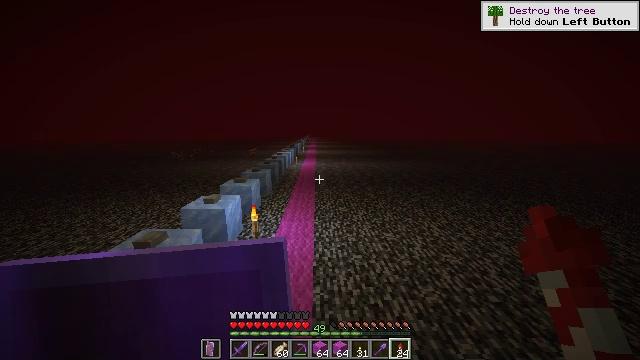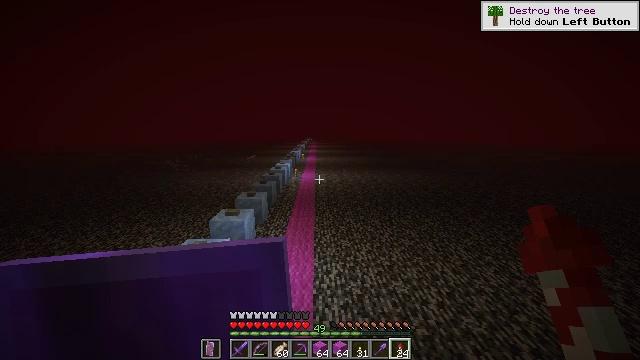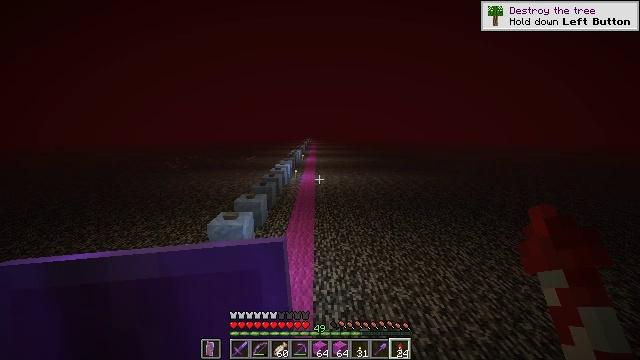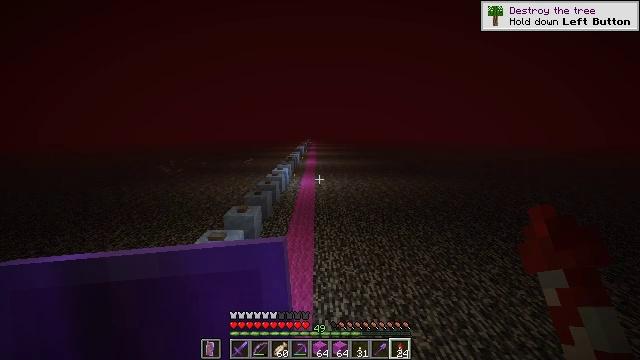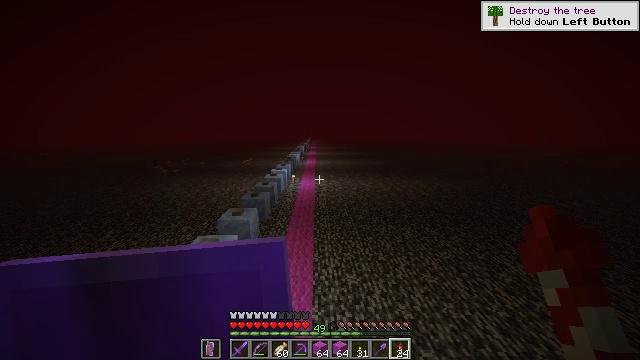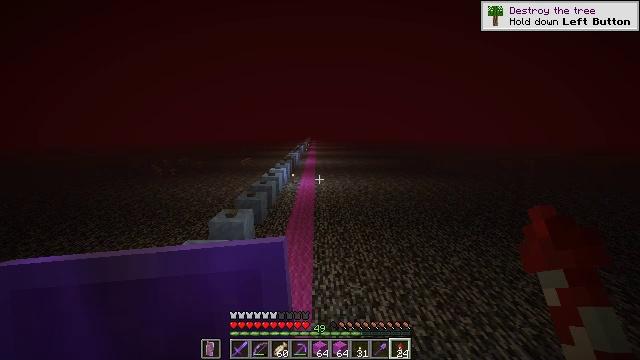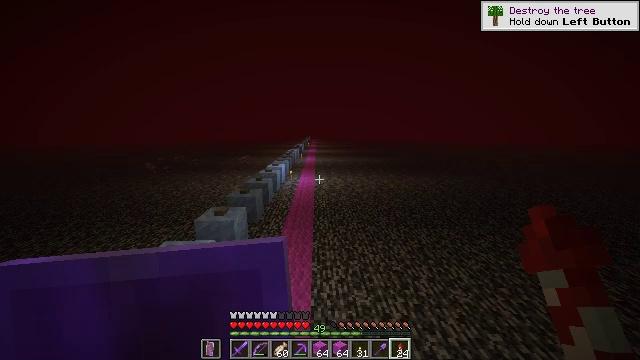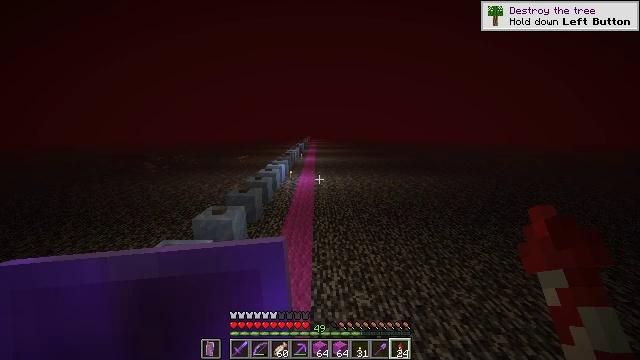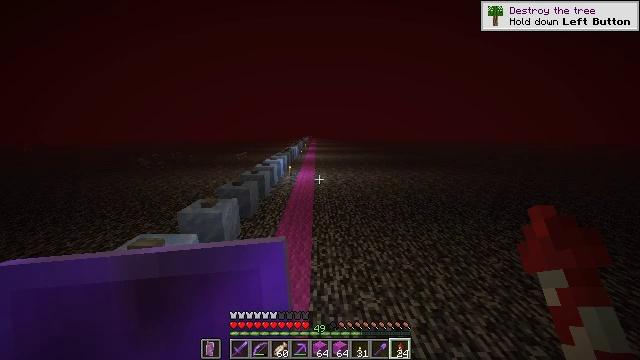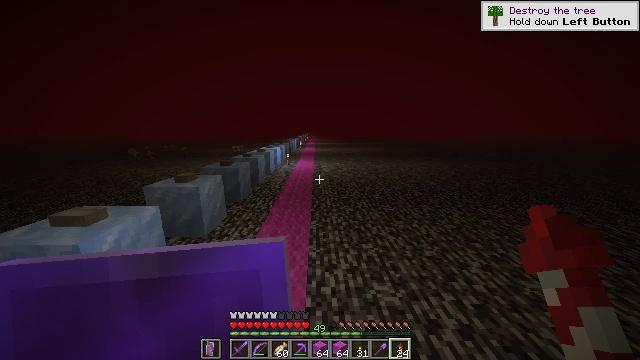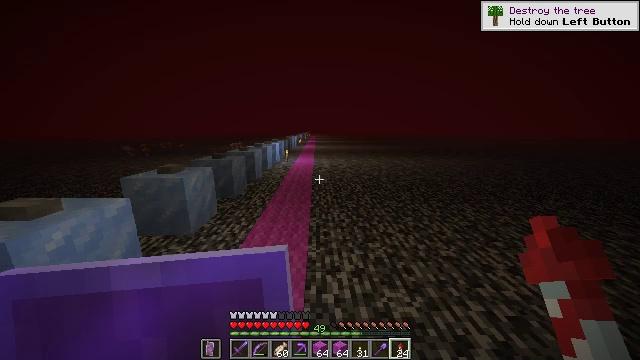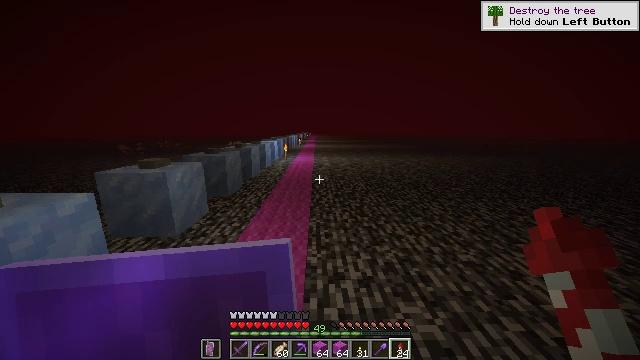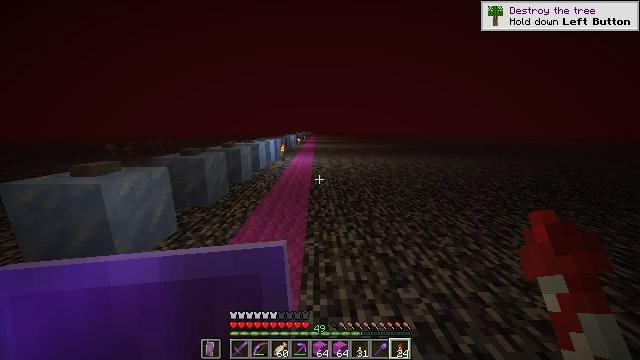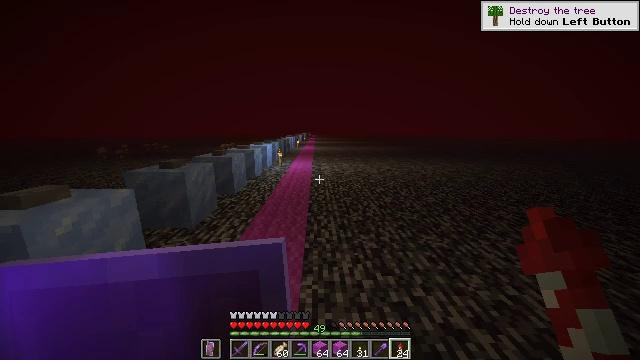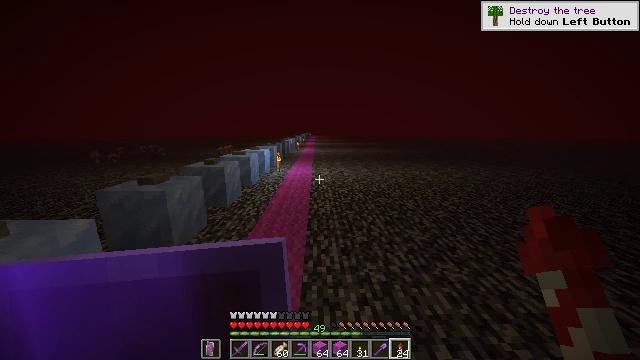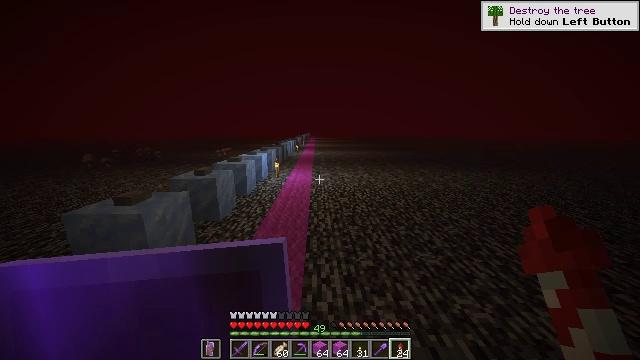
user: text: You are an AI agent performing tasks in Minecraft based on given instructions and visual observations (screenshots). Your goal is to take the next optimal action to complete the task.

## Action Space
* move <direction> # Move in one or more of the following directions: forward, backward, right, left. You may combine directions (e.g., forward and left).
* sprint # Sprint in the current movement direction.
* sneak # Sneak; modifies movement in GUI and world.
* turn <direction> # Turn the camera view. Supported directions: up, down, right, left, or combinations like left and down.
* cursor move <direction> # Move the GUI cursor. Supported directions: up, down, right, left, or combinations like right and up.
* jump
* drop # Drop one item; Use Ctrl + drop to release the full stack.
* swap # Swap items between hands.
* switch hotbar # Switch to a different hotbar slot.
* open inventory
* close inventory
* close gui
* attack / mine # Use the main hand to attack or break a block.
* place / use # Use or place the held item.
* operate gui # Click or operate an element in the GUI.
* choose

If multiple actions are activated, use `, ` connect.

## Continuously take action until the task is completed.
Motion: motion action
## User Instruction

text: Craft a magenta carpet.
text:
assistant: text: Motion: move forward, sprint, jump
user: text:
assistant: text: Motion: move forward, sprint, jump
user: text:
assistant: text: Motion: move forward, sprint
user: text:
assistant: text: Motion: move forward, sprint
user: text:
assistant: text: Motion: move forward, sprint
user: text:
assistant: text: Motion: move forward, sprint
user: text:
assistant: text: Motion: move forward, sprint
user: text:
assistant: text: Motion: move forward, sprint
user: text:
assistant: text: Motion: move forward, sprint
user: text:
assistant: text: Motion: move forward, sprint, jump
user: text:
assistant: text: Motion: move forward, sprint, jump
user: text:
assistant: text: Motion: move forward, sprint, jump
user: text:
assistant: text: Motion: move forward, sprint, jump
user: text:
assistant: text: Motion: move forward, sprint, jump
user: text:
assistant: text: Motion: move forward, sprint, jump
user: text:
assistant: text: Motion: move forward, sprint, jump
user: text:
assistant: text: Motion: move forward, sprint, jump
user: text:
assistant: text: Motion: move forward, sprint, jump
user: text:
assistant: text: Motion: move forward, sprint, jump
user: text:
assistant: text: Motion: move forward, sprint
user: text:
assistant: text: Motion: move forward, sprint
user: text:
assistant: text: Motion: move forward, sprint
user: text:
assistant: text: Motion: move forward, sprint
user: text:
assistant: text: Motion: move forward, sprint
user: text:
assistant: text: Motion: move forward, sprint
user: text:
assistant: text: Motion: move forward, sprint, jump
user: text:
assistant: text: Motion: move forward, sprint, jump
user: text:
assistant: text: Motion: move forward, sprint, jump
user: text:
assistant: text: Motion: move forward, sprint, jump
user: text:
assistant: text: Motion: move forward, sprint, jump